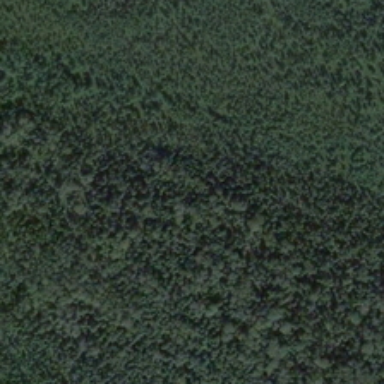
Many green trees form a piece of forest .